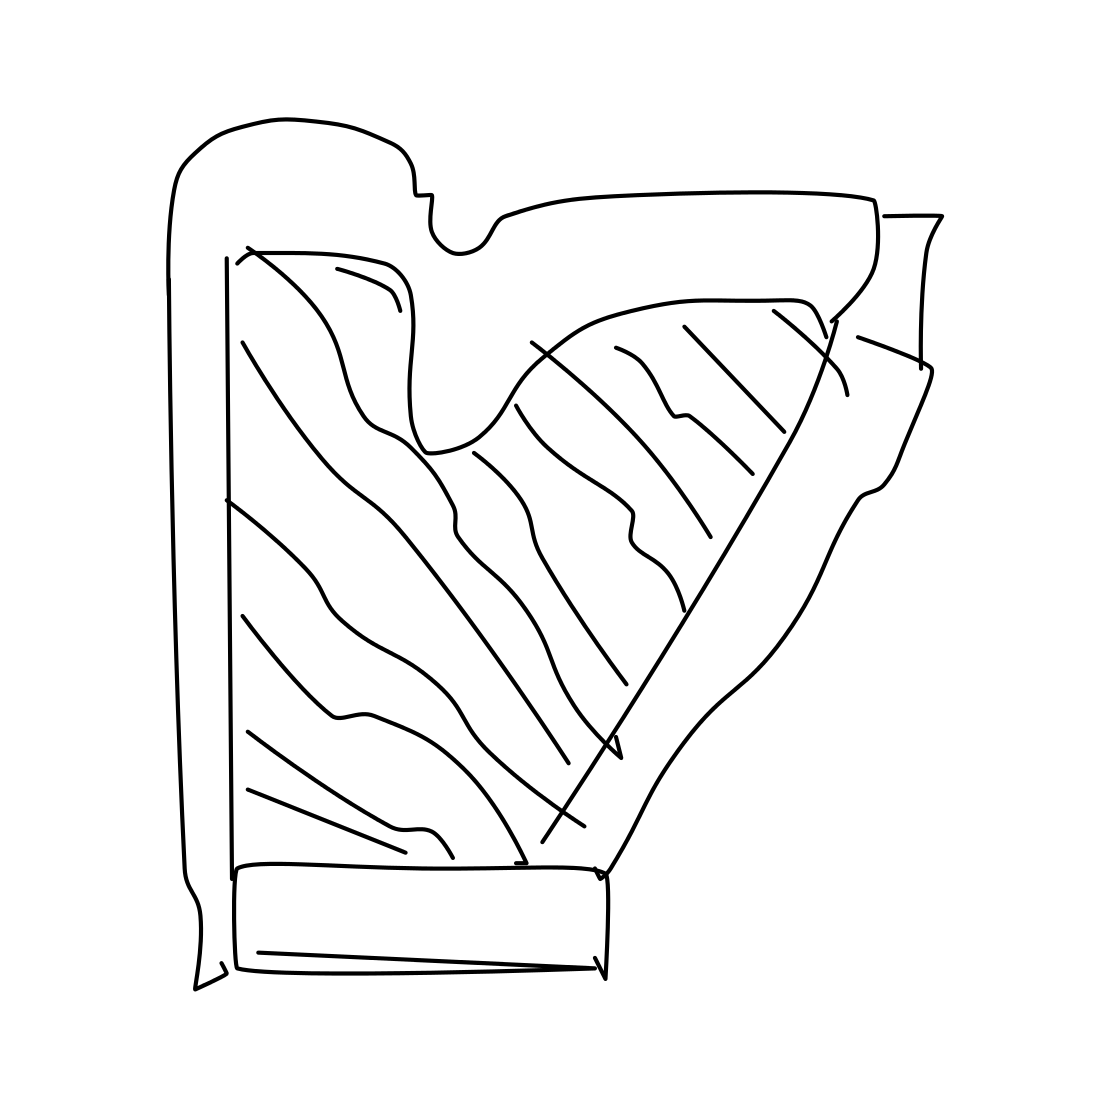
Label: harp